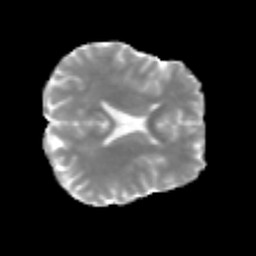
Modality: MD
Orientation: axial
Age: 30
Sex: male
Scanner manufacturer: siemens
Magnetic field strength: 3 T
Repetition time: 2.3 s
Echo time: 0.085 s